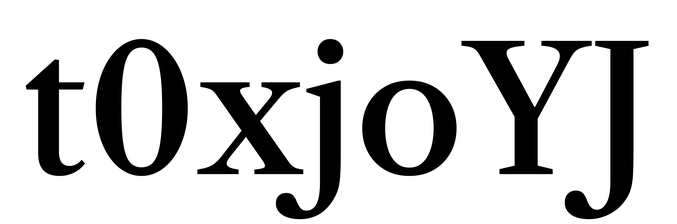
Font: LibreCaslonText_Medium